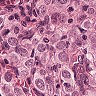
Metastatic tissue present: yes